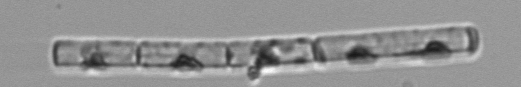
Label: Guinardia_delicatula